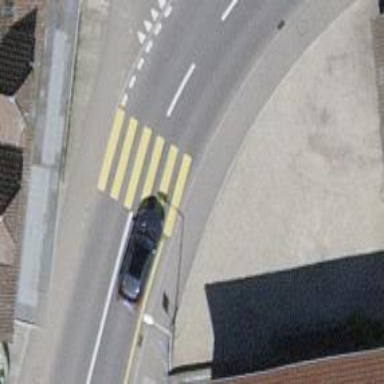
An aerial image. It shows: Uncontrolled zebra crossing on the road.